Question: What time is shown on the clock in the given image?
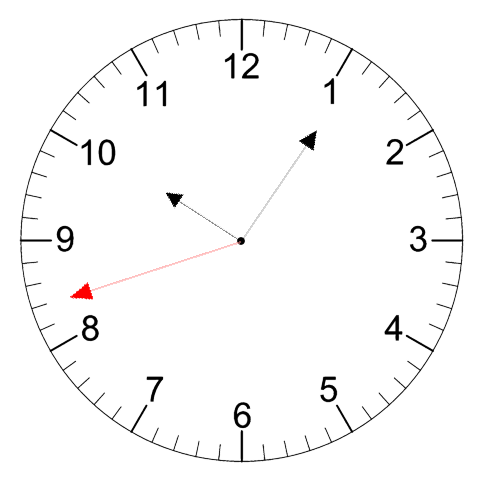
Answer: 10:05:42